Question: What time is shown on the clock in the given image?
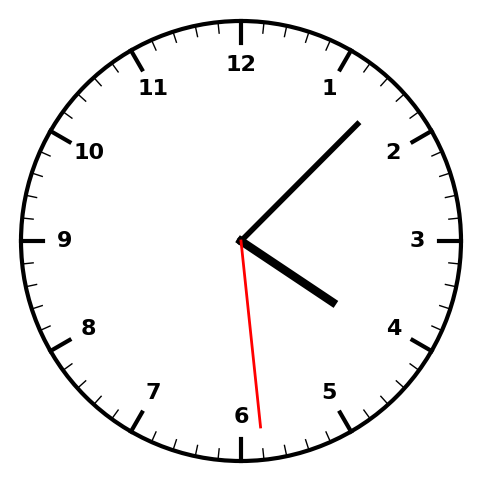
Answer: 04:07:29